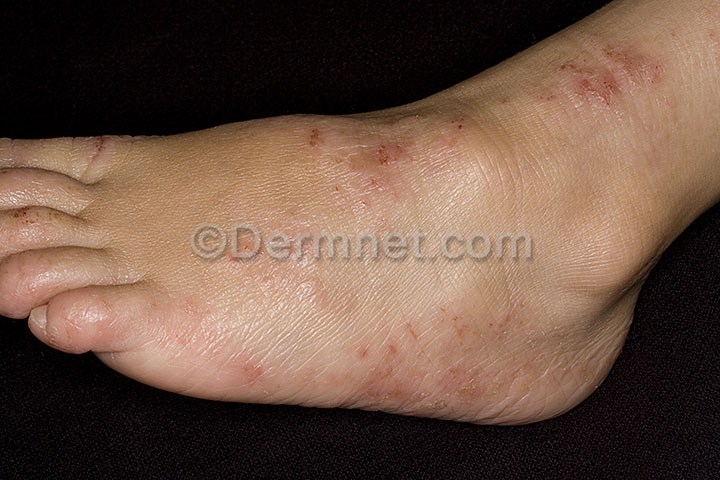
Disease: Atopic Dermatitis Photos